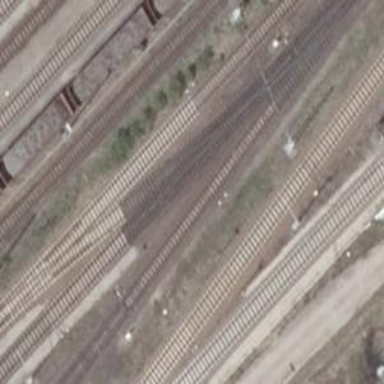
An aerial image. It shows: Rail yard with electrified contact lines for railway operations.